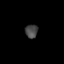
Tissue: prostate
Cell type: Epithelial cells
Senescence score: 0.3327
Nuclear area (px): 168
Mean DAPI intensity: 69.631